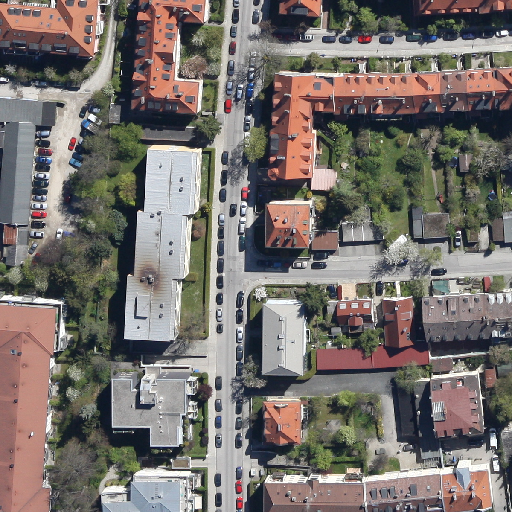
Referring expression: unpaved road